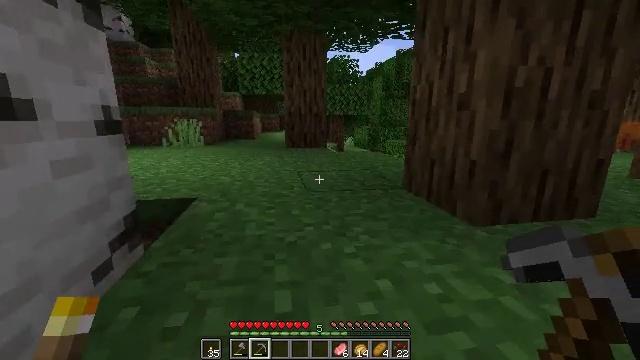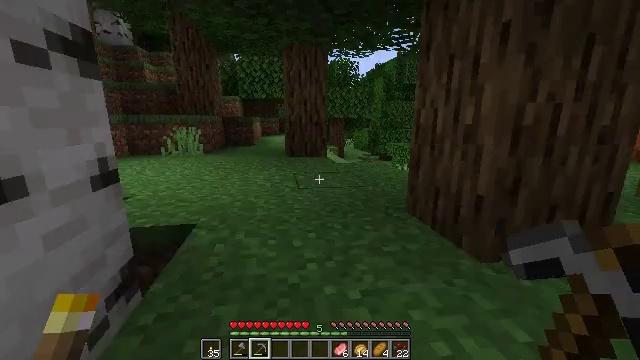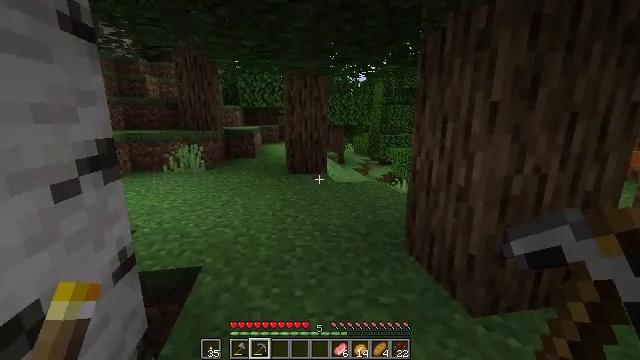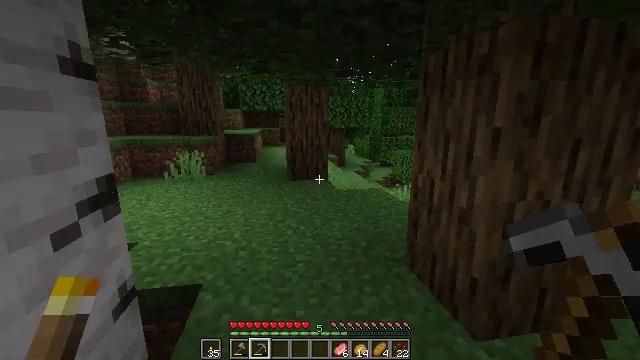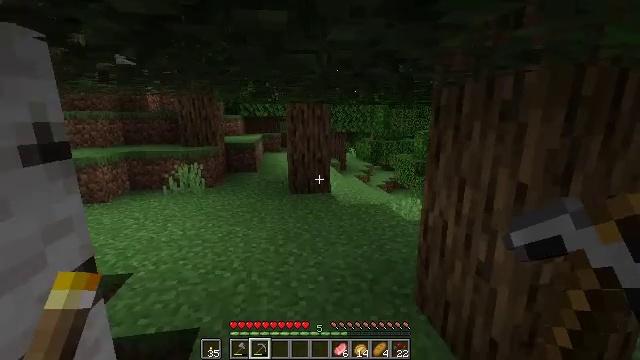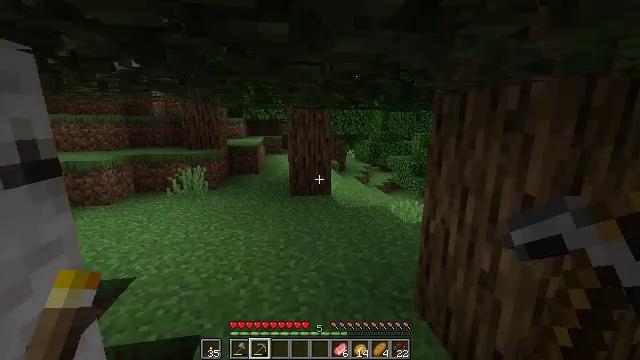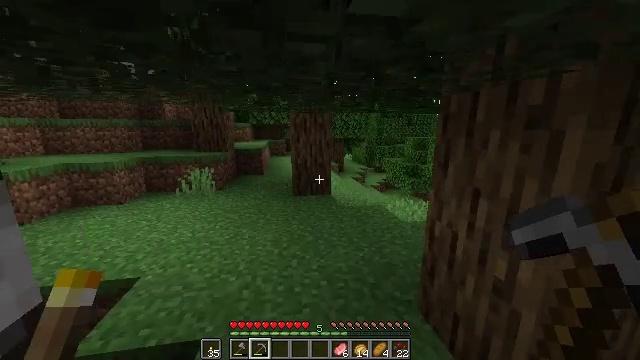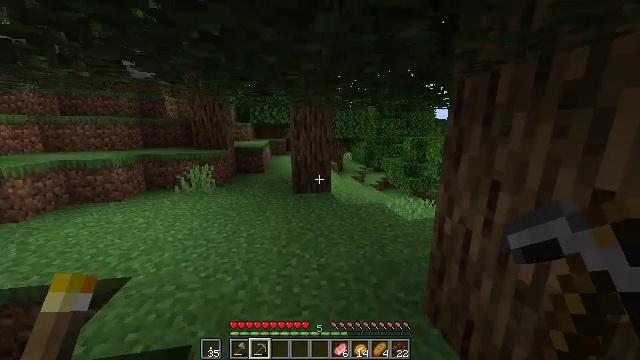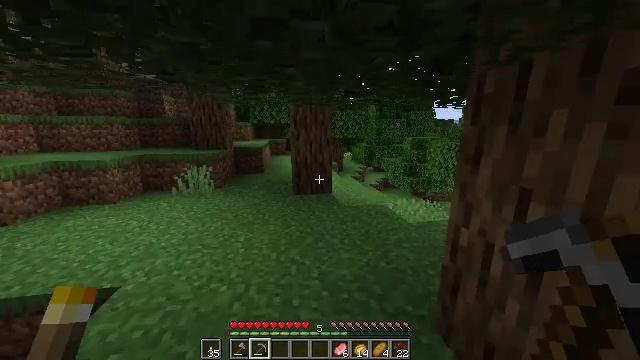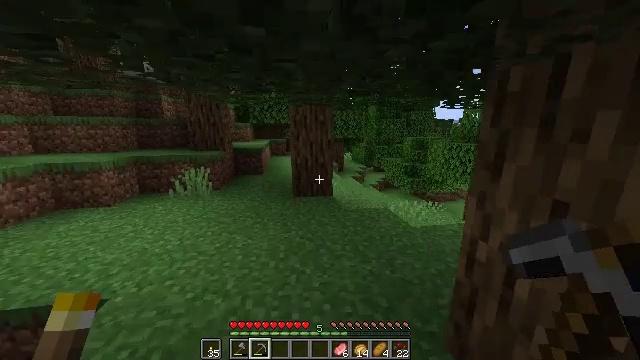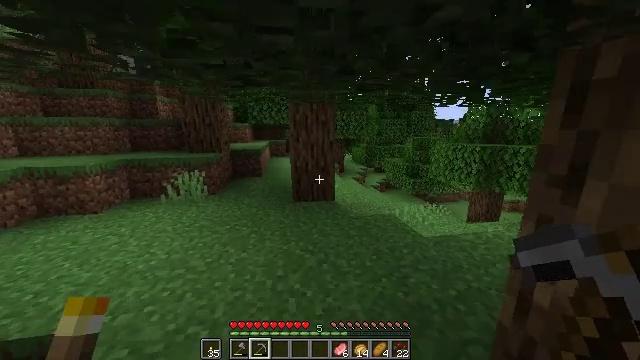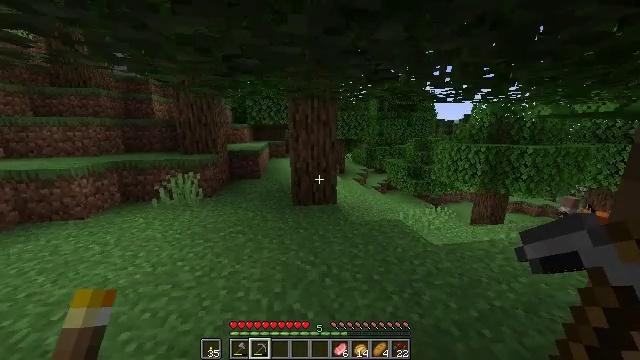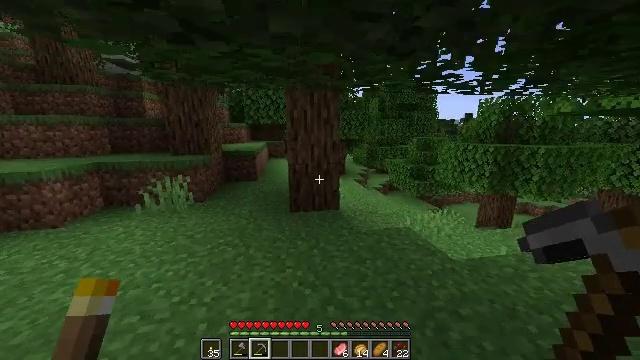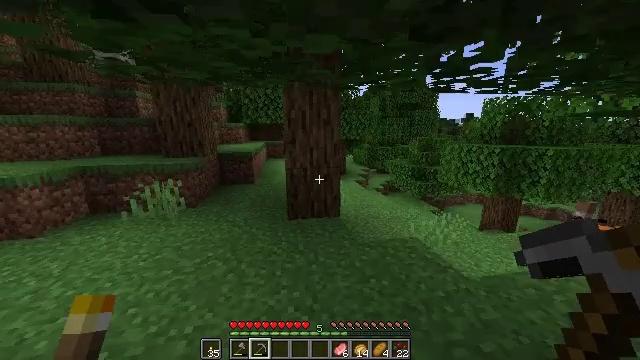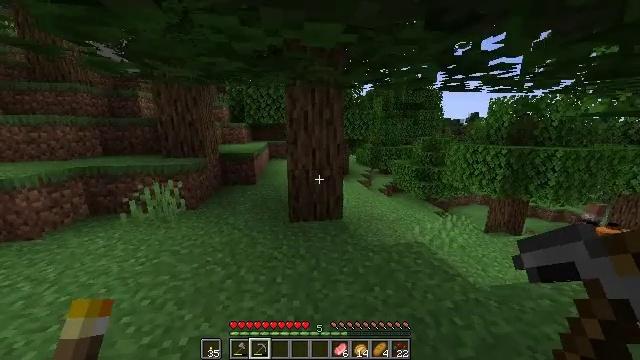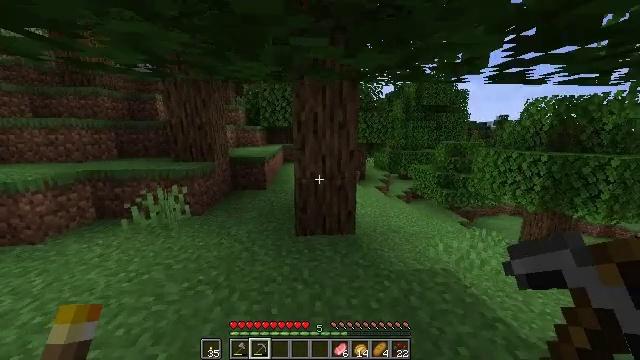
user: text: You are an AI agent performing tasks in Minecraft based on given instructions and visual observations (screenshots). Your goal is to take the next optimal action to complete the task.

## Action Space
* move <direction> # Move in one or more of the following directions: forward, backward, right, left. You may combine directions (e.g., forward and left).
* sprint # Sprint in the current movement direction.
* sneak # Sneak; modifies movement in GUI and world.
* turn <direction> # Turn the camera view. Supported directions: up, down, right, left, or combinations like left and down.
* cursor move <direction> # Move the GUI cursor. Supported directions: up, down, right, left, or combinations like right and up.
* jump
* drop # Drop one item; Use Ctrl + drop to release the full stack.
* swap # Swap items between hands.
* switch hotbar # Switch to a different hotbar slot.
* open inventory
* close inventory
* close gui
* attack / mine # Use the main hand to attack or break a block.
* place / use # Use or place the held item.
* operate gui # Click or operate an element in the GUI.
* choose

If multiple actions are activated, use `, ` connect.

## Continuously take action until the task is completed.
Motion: motion action
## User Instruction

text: Destroy the spruce leaves to get sticks and saplings.
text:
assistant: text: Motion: move forward, sprint, jump
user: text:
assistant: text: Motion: move forward, sprint, jump
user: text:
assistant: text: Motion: move forward, sprint, jump
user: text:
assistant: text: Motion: move forward, sprint, jump
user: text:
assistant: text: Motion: move forward, sprint
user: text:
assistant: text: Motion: move forward, sprint
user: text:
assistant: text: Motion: move forward, sprint
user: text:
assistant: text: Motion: move forward, sprint
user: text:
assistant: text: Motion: move forward, sprint
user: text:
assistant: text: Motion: move forward
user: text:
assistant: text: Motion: move forward
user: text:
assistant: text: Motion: move forward
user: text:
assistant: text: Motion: move forward
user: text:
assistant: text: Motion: move forward
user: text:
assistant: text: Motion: move forward and move right, turn left
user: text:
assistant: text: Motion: move forward and move right, turn left and up
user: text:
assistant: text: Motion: move forward and move right, turn left and up
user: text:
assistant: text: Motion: move forward and move right, turn left and up
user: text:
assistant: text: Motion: move forward and move right
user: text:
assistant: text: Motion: move forward and move right
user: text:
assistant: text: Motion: move forward and move right
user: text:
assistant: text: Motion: move forward and move right
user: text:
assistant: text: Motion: move forward and move right
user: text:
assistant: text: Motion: move right
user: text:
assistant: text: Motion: move right
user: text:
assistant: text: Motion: move right
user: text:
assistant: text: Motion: move right
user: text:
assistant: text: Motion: move right
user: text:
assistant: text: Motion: move forward and move right
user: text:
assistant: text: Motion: move forward and move right